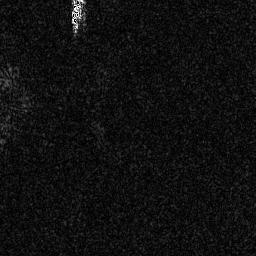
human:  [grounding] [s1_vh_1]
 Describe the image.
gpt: In the satellite image, there is  <ref>1 small ship </ref> <box>[[26, 0, 32, 10, 0]]</box> located at top left.